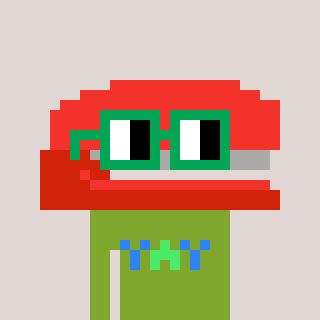
a pixel art character with square green glasses, a stapler-shaped head and a slimegreen-colored body on a warm background